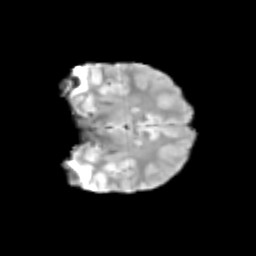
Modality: T2w
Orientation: coronal
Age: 10
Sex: male
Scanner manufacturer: siemens
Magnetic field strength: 3 T
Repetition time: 3.8 s
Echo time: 0.07 s